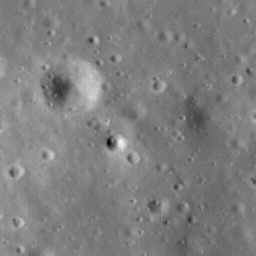
Host type: hard_negative
Lunar coordinates: latitude -3.253, longitude 9.494